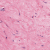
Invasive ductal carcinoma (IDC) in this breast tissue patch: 0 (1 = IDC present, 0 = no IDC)